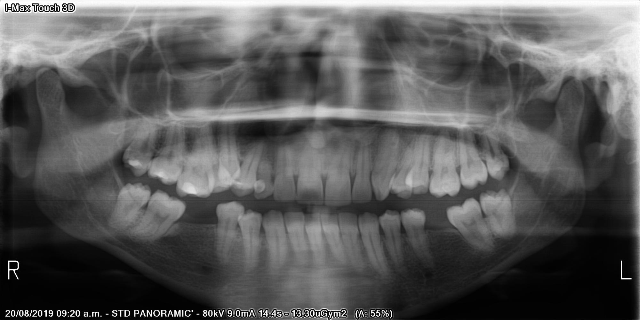
adult